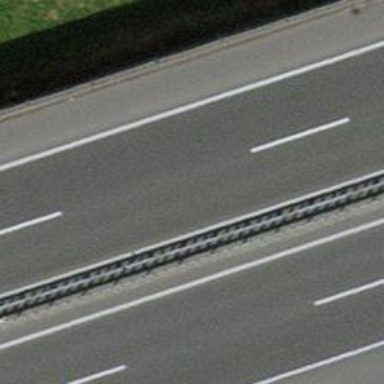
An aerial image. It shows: Asphalt motorway.